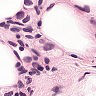
Metastatic tissue present: yes